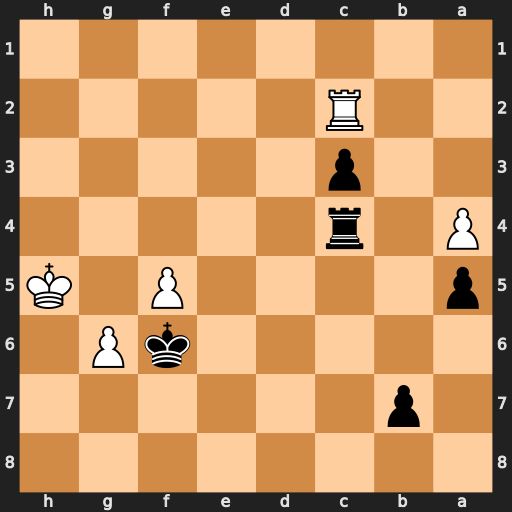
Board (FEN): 8/1p6/5kP1/p4P1K/P1r5/2p5/2R5/8
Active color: b
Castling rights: -
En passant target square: -
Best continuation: b6 g7 Kxg7